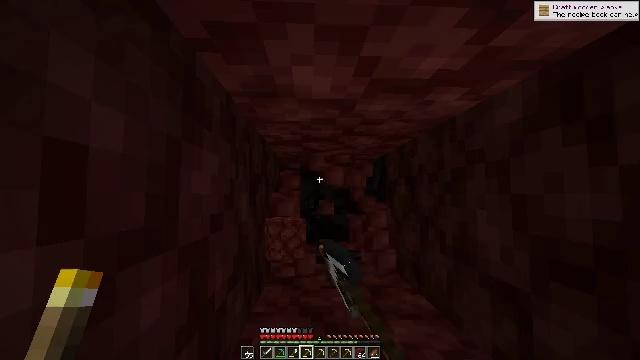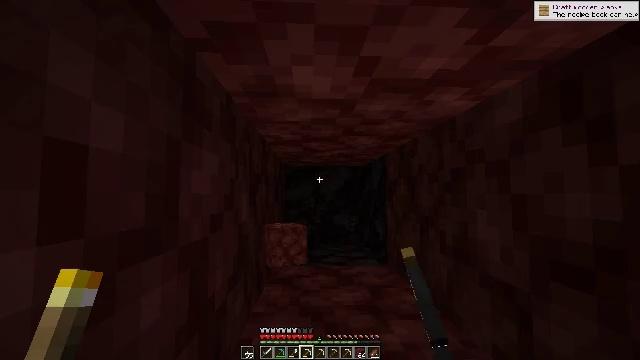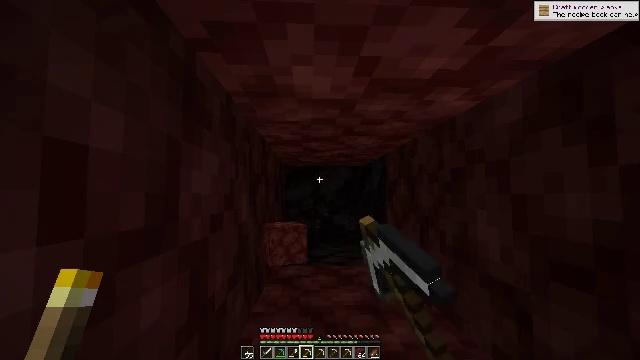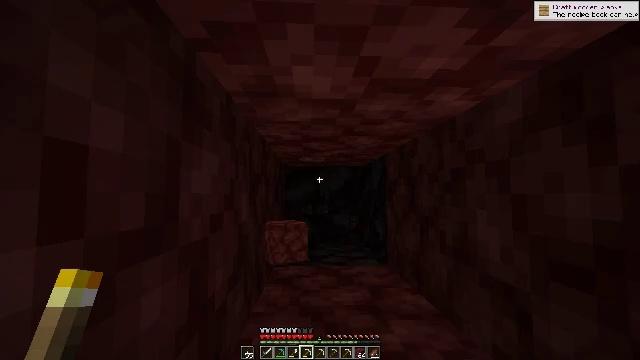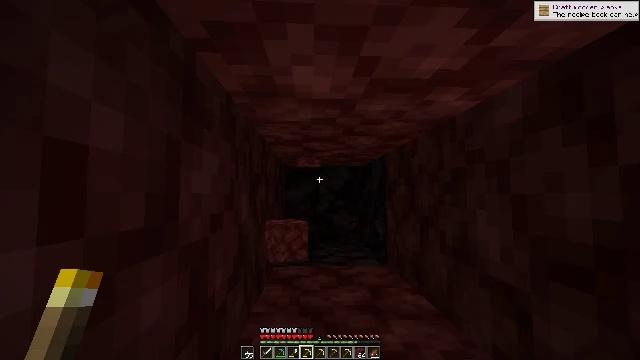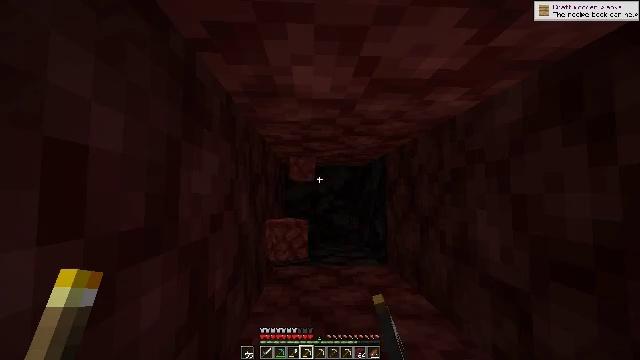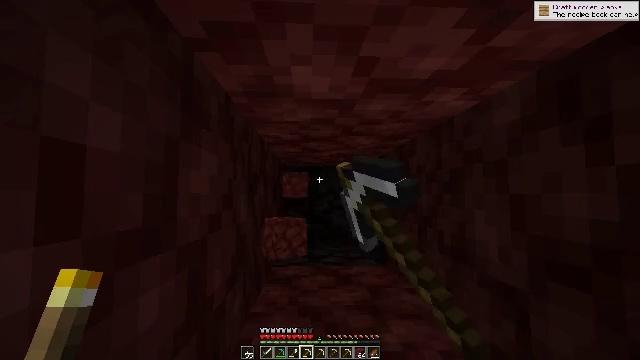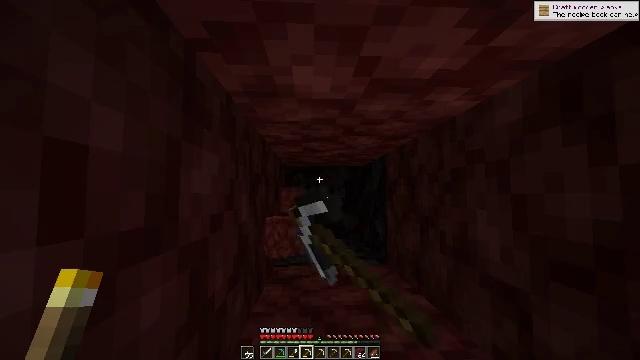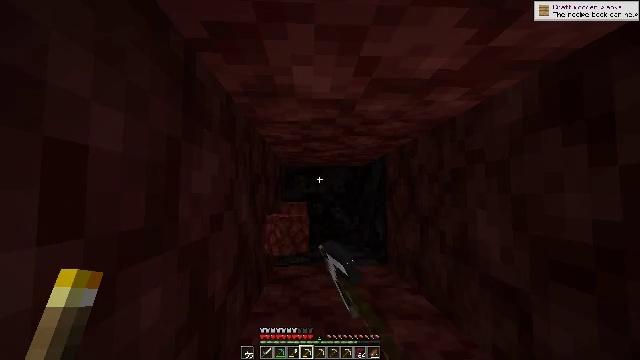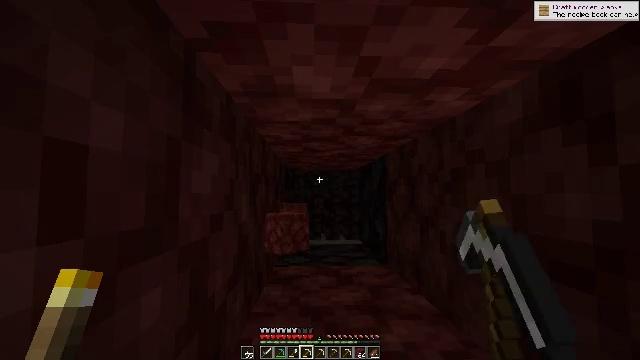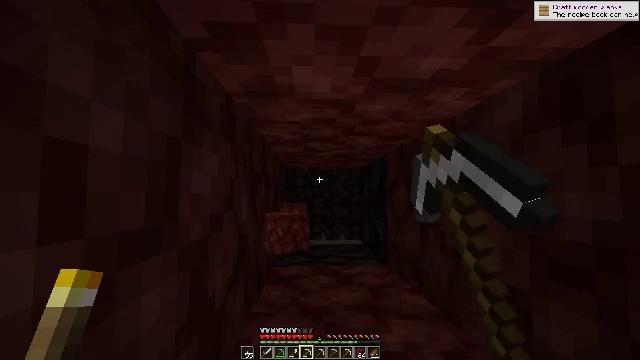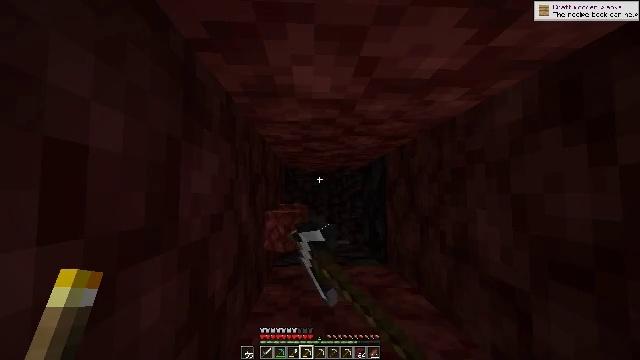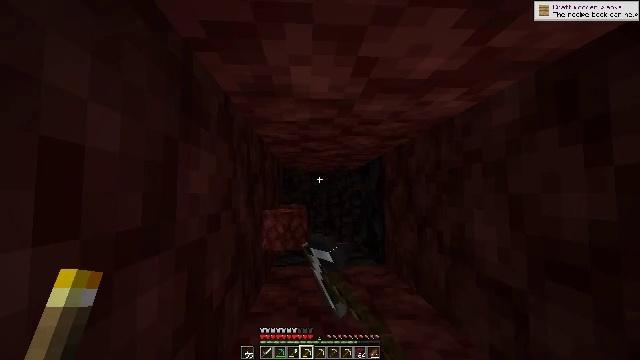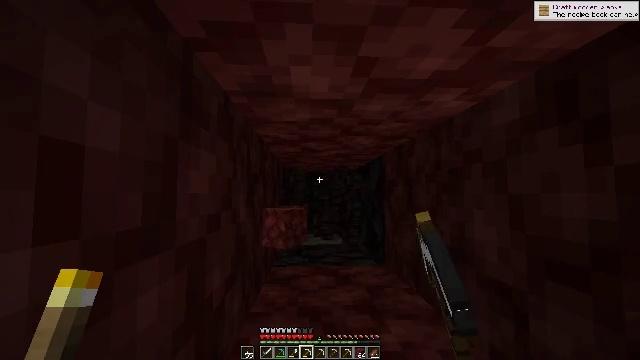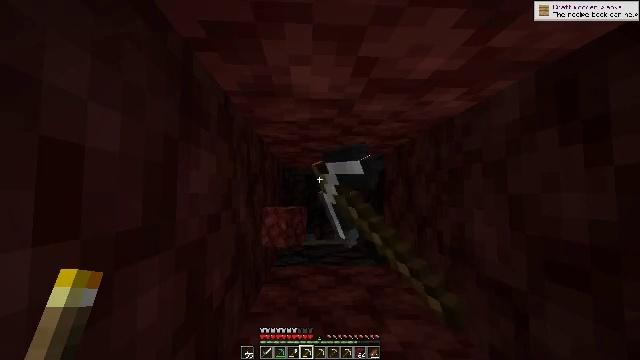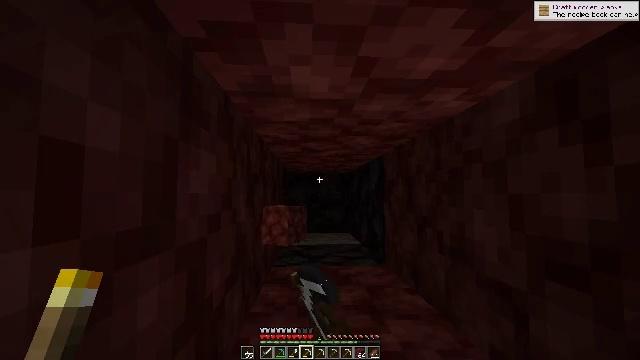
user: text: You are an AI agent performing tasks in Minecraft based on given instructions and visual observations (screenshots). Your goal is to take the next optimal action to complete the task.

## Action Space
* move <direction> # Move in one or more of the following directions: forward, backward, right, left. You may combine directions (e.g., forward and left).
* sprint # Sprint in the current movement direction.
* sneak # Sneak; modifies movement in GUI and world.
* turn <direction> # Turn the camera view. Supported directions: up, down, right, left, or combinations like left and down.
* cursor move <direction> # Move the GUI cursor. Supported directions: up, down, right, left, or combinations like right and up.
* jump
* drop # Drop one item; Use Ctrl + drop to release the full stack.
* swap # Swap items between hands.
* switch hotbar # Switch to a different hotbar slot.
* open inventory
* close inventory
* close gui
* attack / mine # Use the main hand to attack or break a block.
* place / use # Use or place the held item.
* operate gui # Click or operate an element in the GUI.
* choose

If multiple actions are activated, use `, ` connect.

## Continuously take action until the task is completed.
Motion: motion action
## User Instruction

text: Get some blackstone from the ground.
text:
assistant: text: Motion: attack / mine
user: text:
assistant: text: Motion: attack / mine
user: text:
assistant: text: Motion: attack / mine
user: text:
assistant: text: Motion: attack / mine
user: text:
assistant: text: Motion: attack / mine
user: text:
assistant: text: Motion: attack / mine
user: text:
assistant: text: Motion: attack / mine
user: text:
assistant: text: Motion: attack / mine
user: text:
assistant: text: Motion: attack / mine
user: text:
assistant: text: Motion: attack / mine
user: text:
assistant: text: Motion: attack / mine
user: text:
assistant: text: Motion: attack / mine
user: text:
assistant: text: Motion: attack / mine
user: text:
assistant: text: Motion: attack / mine
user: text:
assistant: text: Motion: attack / mine
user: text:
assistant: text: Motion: attack / mine
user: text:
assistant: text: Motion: attack / mine
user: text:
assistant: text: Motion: attack / mine
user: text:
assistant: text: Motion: attack / mine
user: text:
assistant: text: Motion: attack / mine
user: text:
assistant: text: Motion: attack / mine
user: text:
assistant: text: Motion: attack / mine
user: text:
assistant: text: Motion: attack / mine
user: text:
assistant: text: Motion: turn left, attack / mine
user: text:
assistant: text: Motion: turn left and down, attack / mine
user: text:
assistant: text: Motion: attack / mine
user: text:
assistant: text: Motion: move right, attack / mine
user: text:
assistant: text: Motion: move right, attack / mine
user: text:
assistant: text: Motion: attack / mine